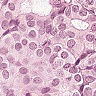
Metastatic tissue present: yes